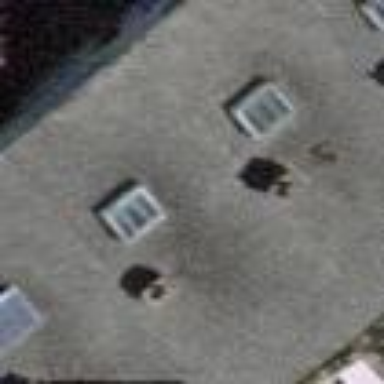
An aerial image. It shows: Terrace building.